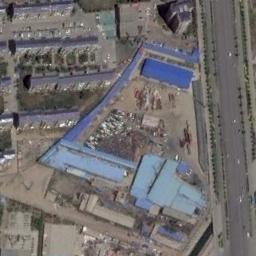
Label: industrial_area